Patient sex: F
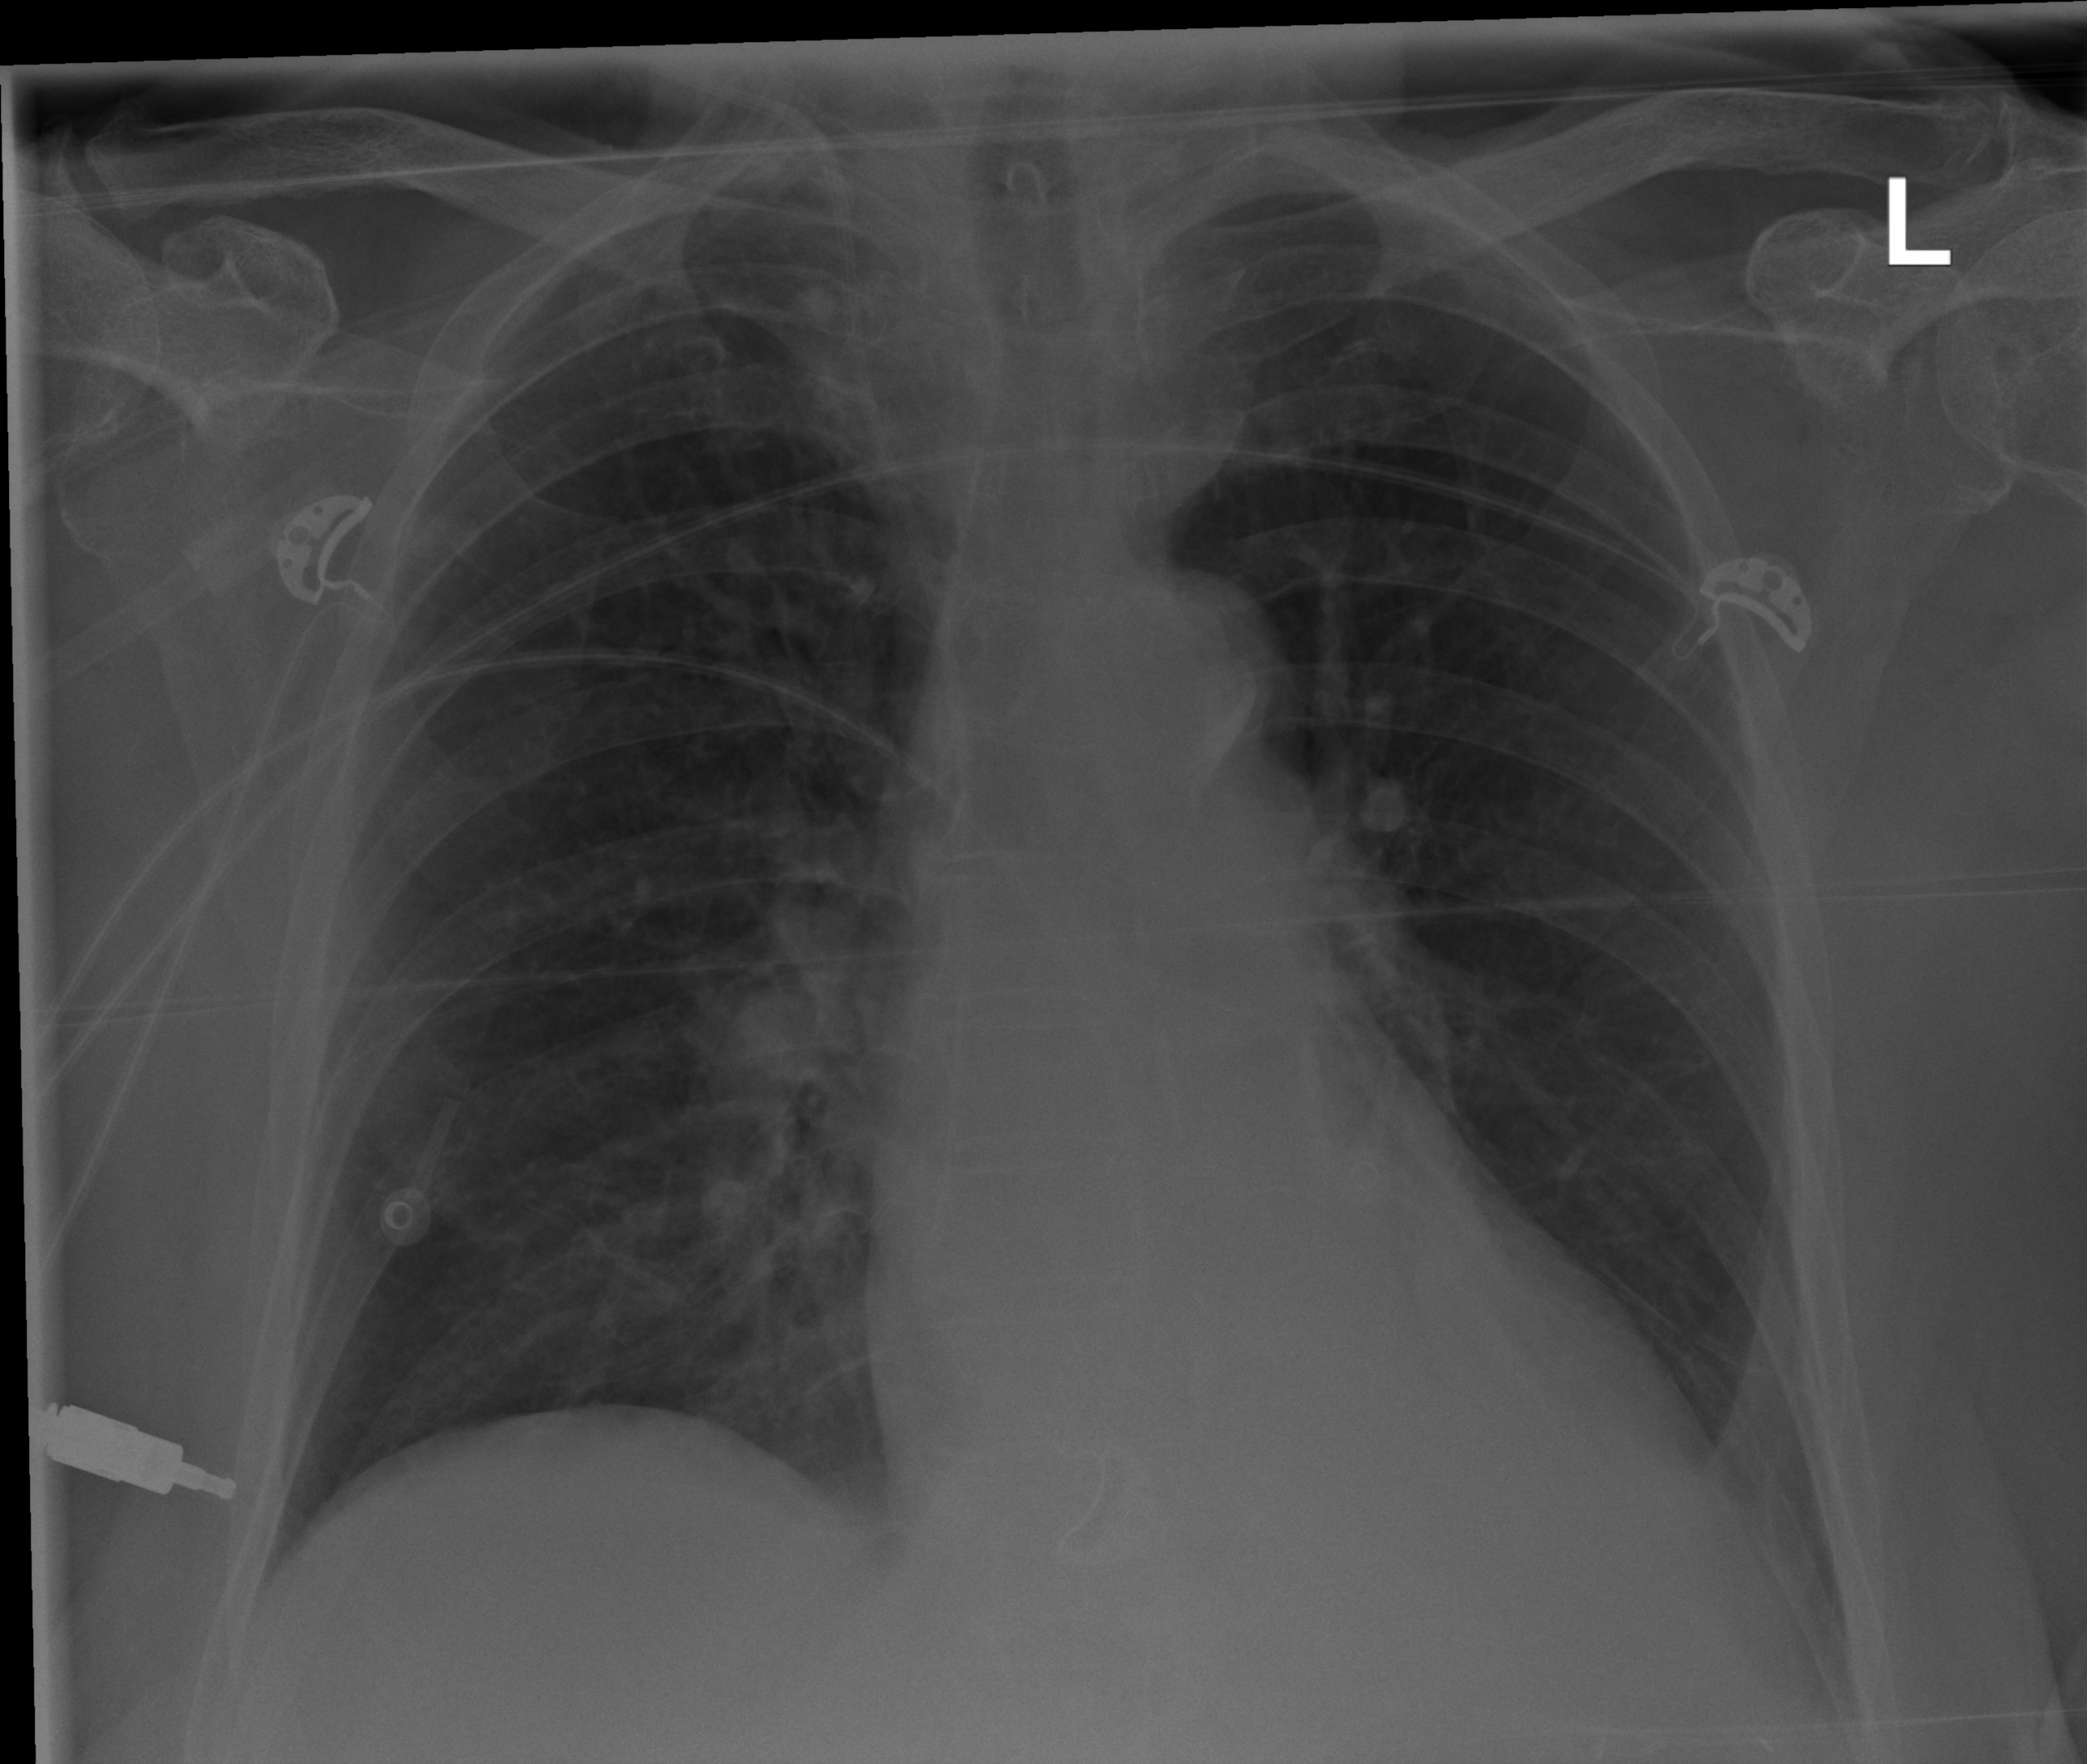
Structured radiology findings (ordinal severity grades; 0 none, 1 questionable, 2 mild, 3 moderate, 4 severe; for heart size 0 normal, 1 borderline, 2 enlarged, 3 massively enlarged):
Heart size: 0
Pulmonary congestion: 0
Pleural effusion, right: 0
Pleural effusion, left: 2
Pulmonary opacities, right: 0
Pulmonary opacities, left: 0
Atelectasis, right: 2
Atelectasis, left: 2